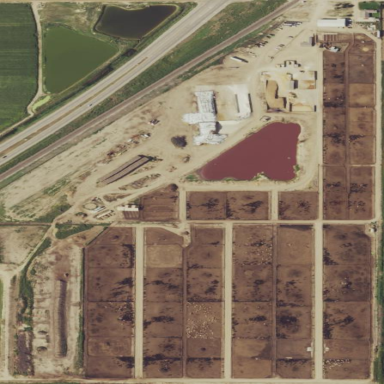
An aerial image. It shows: Industrial area with feedlot farmyard.